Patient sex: F
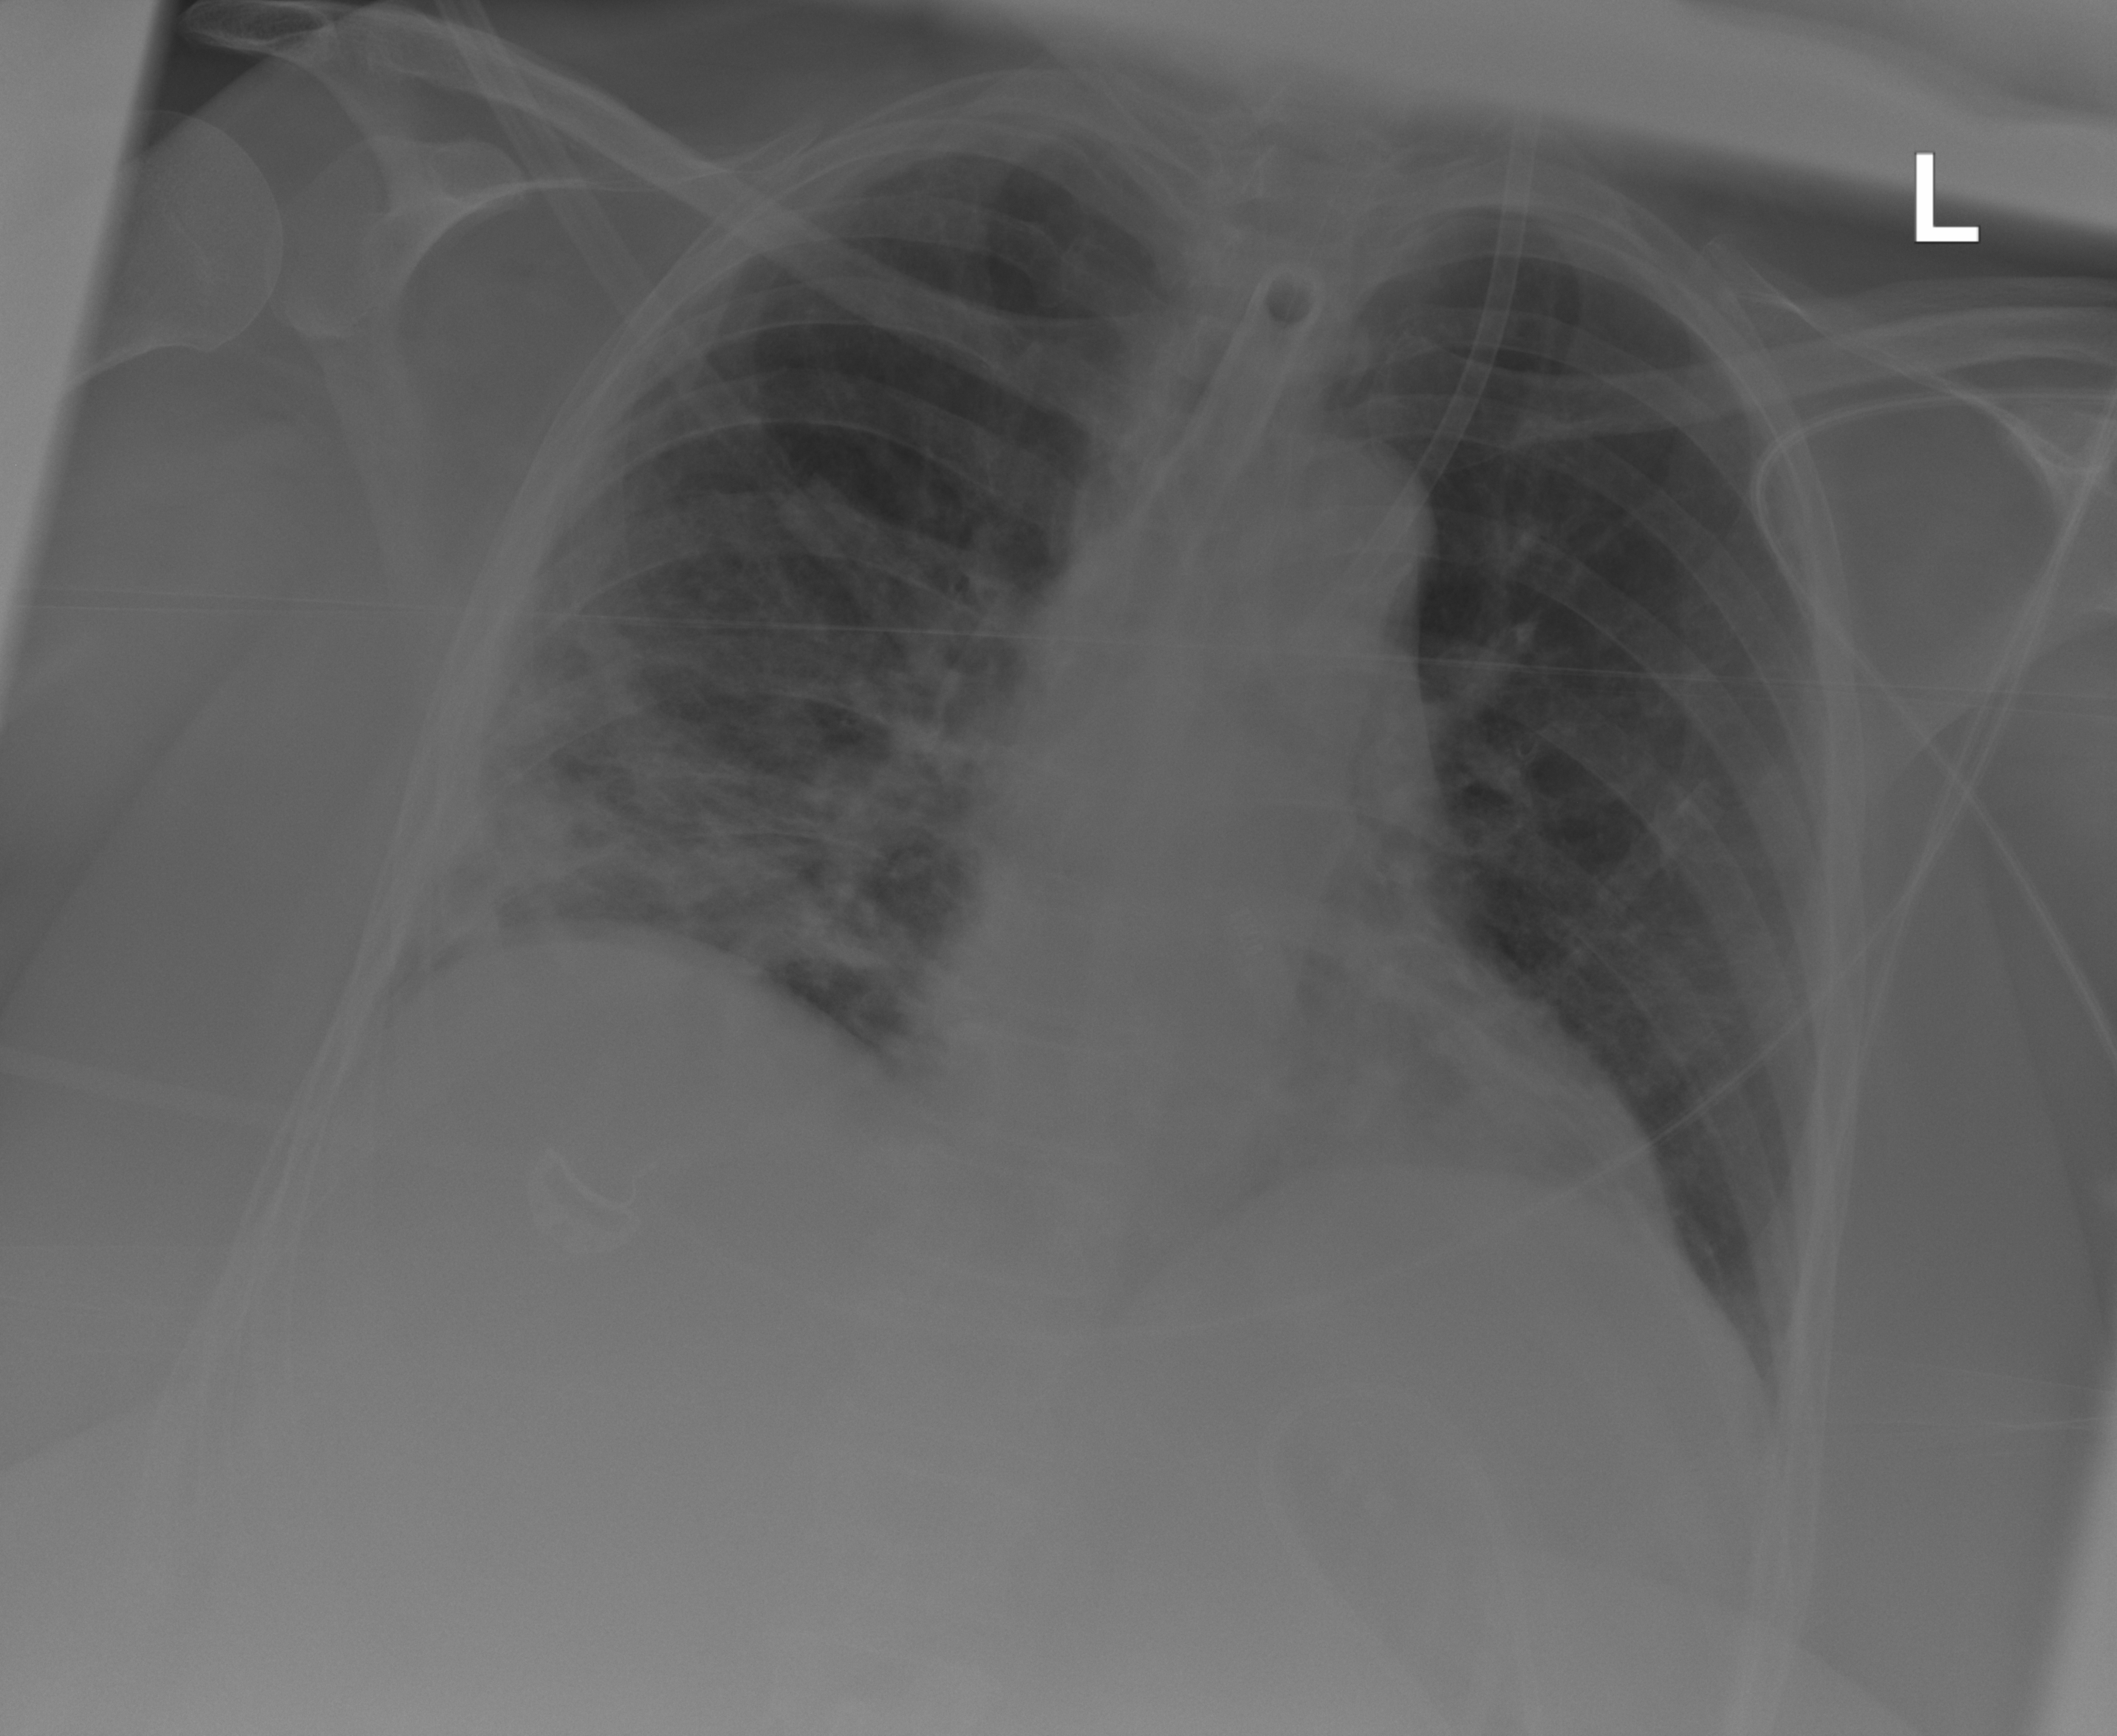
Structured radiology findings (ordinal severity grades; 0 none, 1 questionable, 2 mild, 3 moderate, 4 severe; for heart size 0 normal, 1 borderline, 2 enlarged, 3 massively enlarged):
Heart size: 0
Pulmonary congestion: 0
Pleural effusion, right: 0
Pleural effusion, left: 0
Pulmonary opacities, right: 3
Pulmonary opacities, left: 2
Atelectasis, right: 2
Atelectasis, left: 0